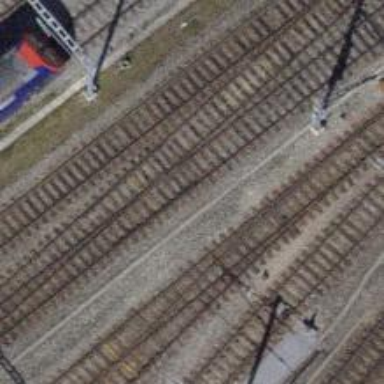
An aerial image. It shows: Single railway track with electrification through contact line.